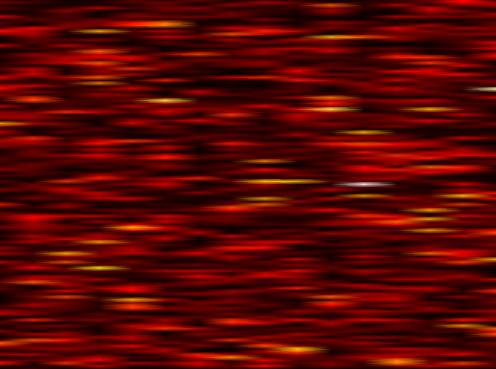
Label: FOFDM